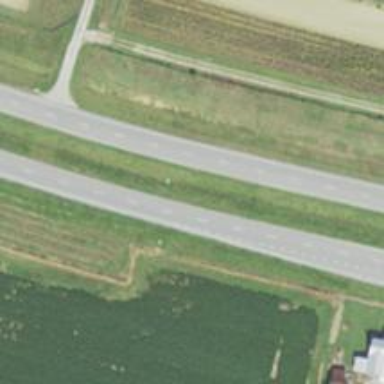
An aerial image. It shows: Trunk highway.